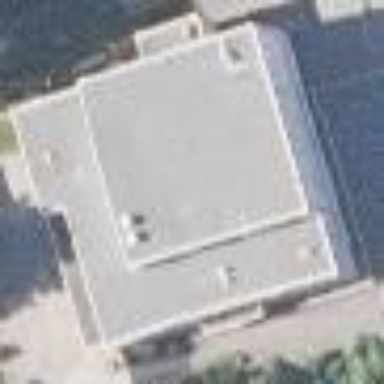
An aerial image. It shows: Building that serves as place of worship.